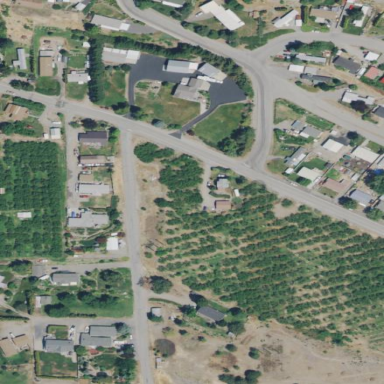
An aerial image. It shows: Orchard.